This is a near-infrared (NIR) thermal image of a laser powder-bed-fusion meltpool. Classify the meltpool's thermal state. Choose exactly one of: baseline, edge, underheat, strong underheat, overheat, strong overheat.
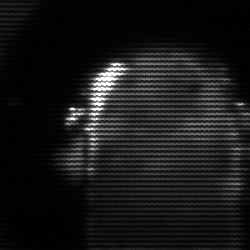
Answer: baseline